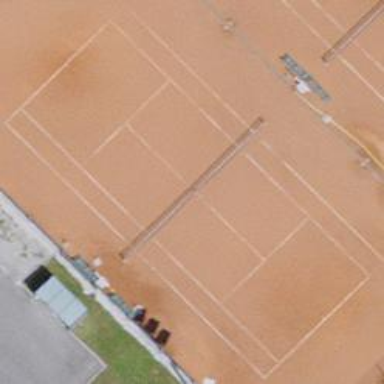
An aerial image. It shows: Sandy tennis court on pitch designated for leisure land.